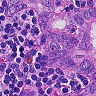
Metastatic tissue present: yes